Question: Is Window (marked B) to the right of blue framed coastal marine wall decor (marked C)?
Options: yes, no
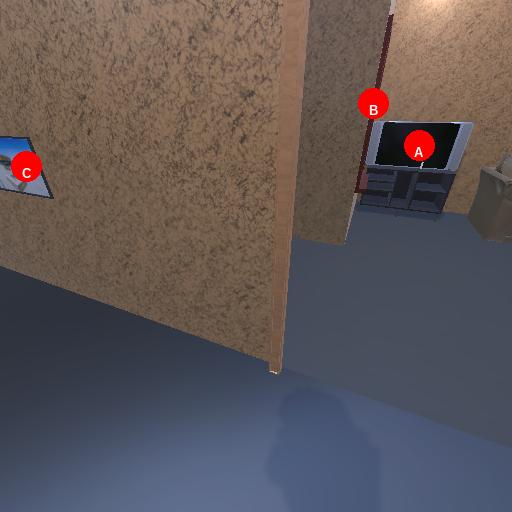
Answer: yes